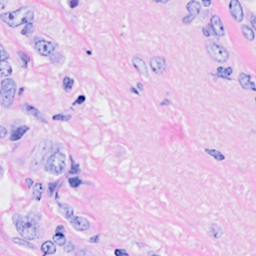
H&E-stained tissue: Breast